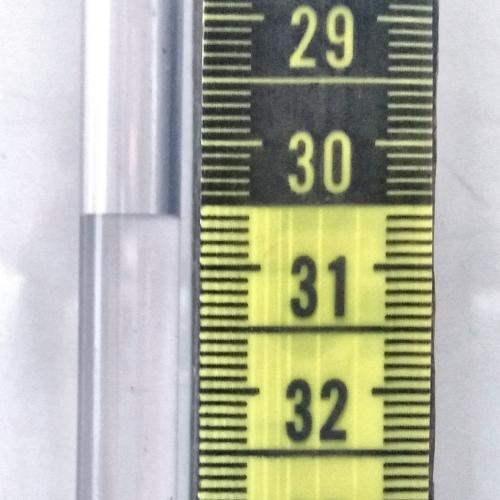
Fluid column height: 30.6 cm